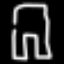
Label: pants